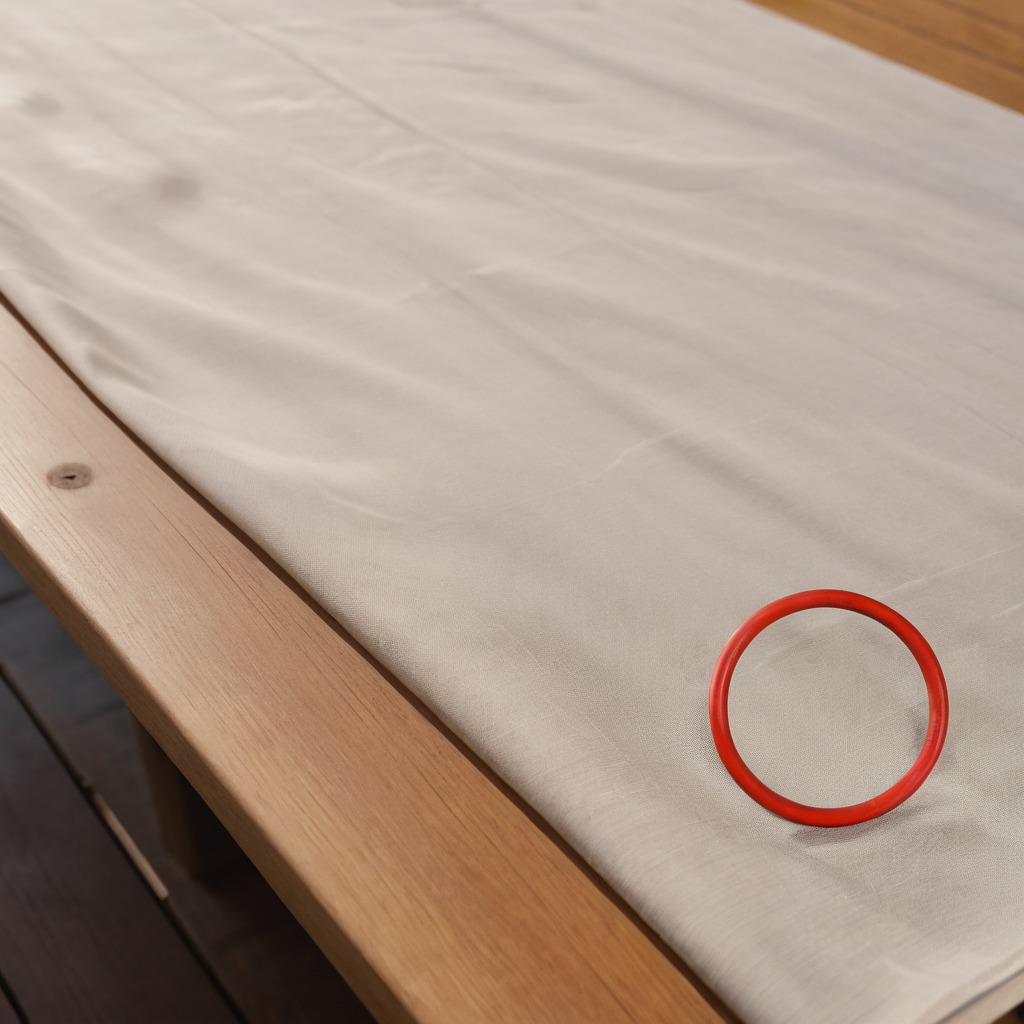
A rubber O-ring lying on a wooden table in an outdoor workshop during daytime bright natural light soft shadows worn but beneath the cloth.